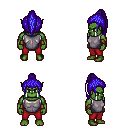
a pixel art fantasy rpg character, male body template, orc, green skin, steel chest armor, red pants, blue long topknot hairstyle, cloth bracers, four views (front, back, left, right), 2x2 character sprite sheet, small pixel art, hard edges, no anti-aliasing